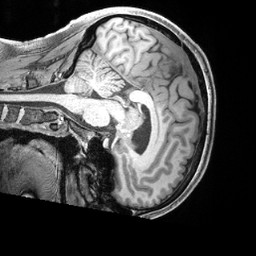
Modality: T1w
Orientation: sagittal
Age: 28
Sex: male
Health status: ill
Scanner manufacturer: siemens
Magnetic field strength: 3 T
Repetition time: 2.4 s
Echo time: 0.00222 s